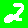
Digit: 2